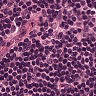
Metastatic tissue present: no